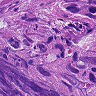
Metastatic tissue present: yes